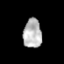
Tissue: prostate
Cell type: T cells
Senescence score: 0.3152
Nuclear area (px): 528
Mean DAPI intensity: 182.517